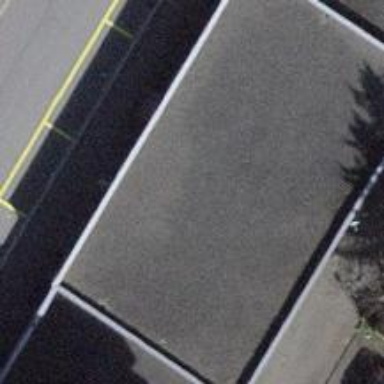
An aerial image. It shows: Post office.